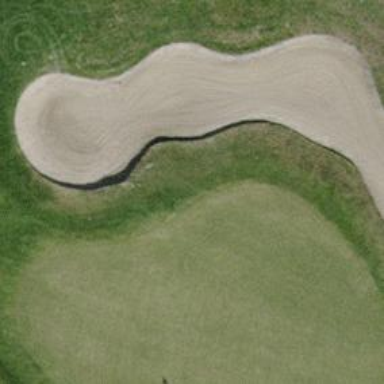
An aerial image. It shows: Sand bunker on golf course.